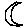
Label: moon